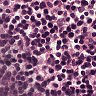
Metastatic tissue present: no